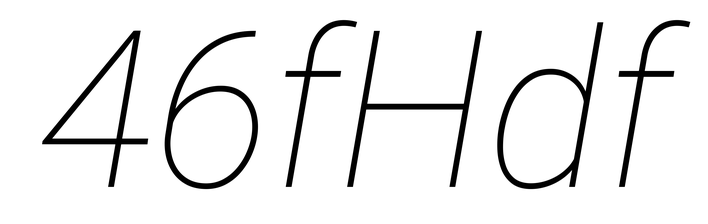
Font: Roboto-Italic_Thin_Italic